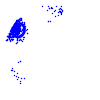
Particle: electron